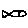
Label: fish